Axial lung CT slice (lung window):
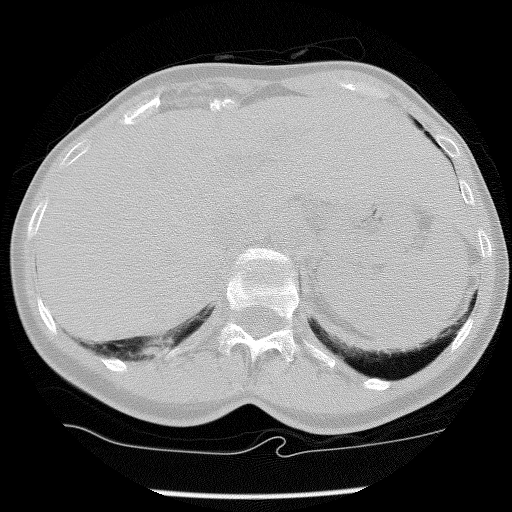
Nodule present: no